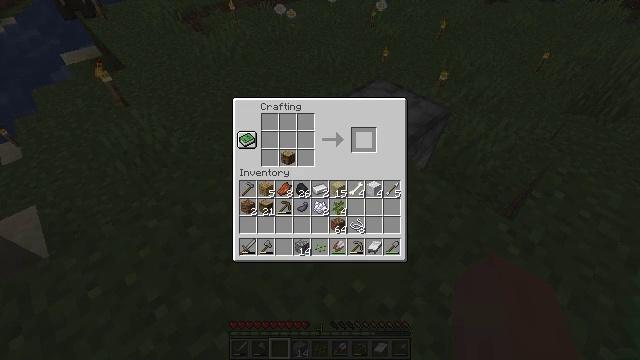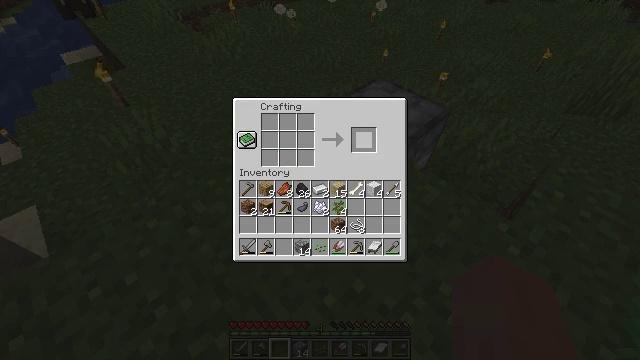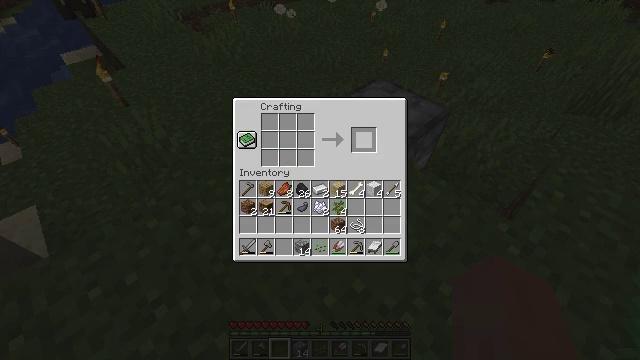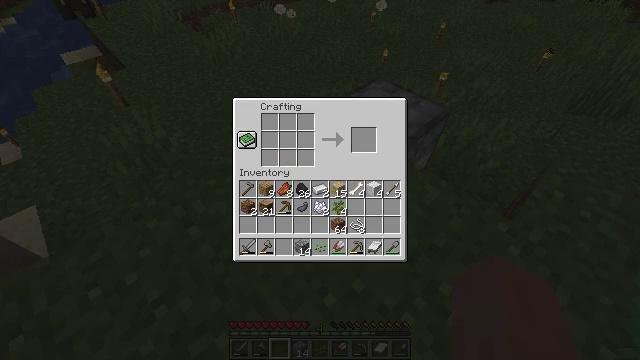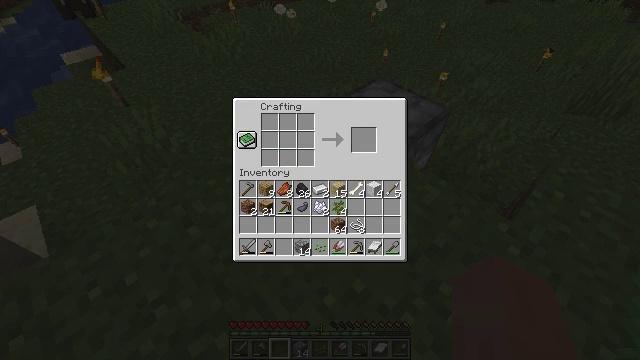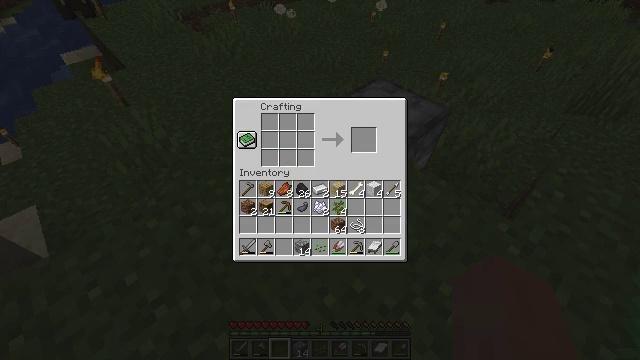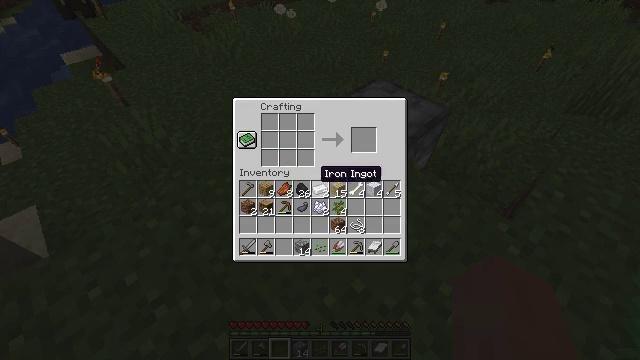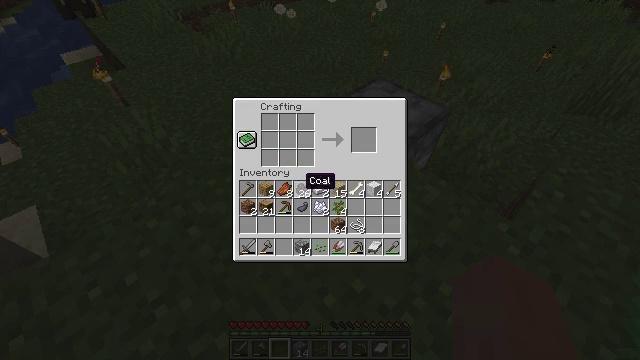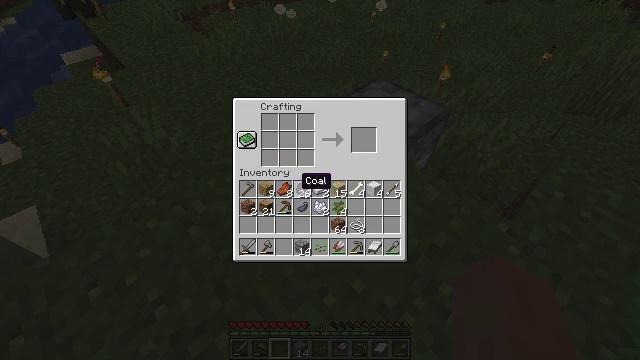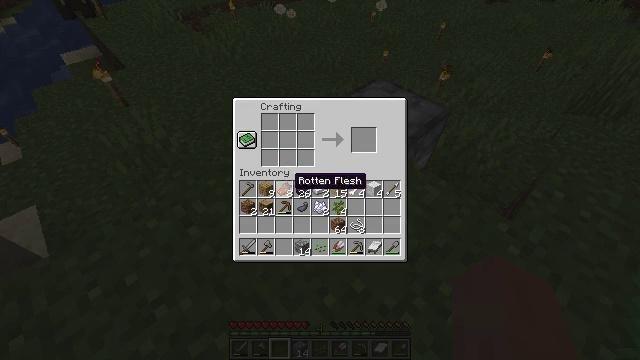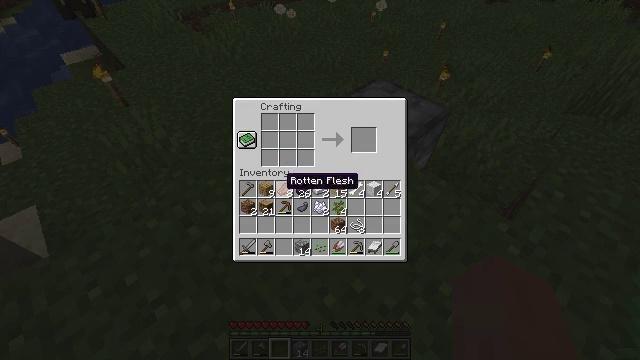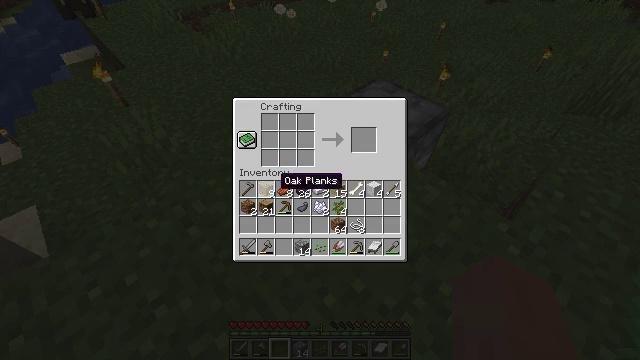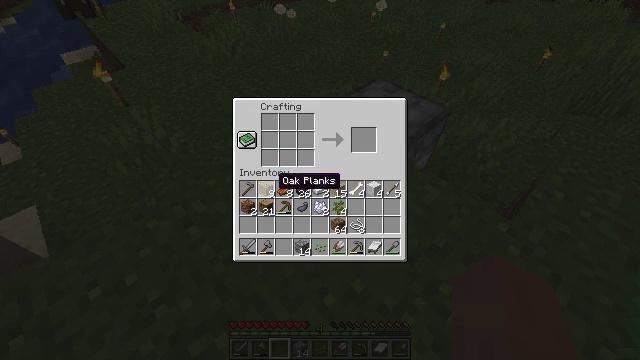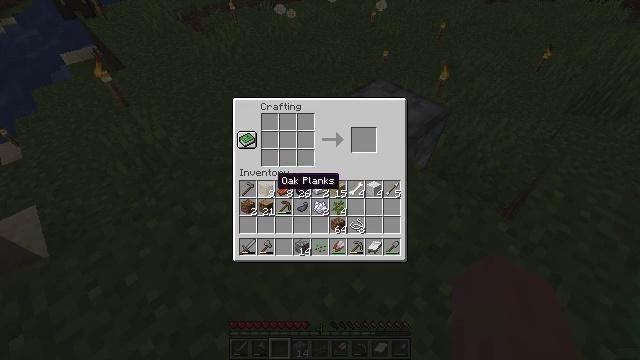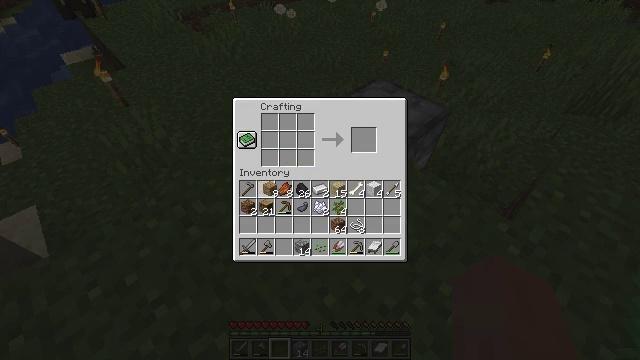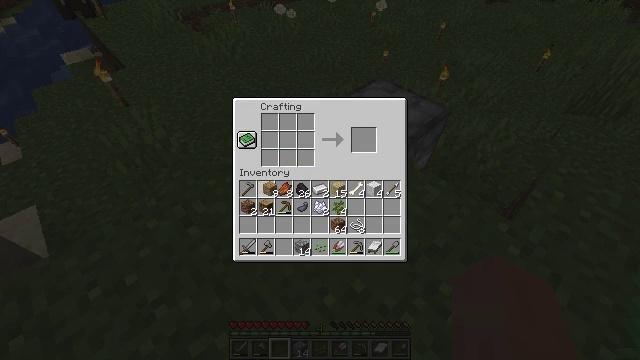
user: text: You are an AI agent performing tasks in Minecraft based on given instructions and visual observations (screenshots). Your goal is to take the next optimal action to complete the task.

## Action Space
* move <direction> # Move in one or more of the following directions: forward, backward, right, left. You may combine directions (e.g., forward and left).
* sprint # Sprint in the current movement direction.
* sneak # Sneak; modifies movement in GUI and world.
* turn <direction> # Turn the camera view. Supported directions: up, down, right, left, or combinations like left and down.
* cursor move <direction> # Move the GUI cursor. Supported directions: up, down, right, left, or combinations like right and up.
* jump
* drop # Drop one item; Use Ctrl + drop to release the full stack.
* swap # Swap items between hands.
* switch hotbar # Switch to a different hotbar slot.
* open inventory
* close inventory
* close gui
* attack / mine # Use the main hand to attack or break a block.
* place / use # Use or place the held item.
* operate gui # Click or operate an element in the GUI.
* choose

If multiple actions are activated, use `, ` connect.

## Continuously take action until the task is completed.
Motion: motion action
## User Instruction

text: Open the crafting table and craft an oak door with oak planks.
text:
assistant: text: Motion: sneak, open gui
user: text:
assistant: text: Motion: sneak
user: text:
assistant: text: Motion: sneak, cursor move left and down
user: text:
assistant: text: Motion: cursor move left and down
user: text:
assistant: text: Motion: no_op
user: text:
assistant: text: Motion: cursor move left and down
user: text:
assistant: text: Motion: cursor move left
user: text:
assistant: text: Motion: no_op
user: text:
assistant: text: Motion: cursor move left
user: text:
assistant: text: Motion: cursor move left
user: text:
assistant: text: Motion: no_op
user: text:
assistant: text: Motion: no_op
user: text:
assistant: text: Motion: no_op
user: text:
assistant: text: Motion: operate gui
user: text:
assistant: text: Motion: operate gui
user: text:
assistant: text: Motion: cursor move up
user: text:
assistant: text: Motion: cursor move up
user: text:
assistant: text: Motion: cursor move up
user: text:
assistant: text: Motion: cursor move up
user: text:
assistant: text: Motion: no_op
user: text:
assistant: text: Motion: no_op
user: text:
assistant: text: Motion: choose
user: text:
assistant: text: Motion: choose
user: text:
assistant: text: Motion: cursor move down, choose
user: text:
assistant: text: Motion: cursor move down, choose
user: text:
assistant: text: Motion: choose
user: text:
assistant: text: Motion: choose
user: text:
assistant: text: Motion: choose
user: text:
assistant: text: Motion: choose
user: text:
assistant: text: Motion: choose